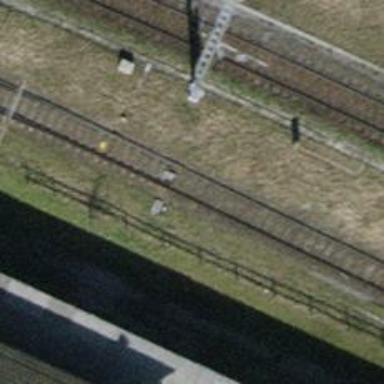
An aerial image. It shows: Railway switch.